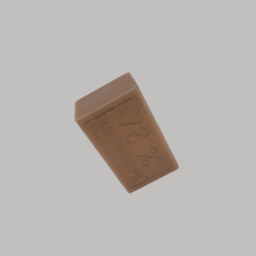
Label: tools